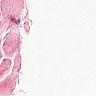
Metastatic tissue present: no